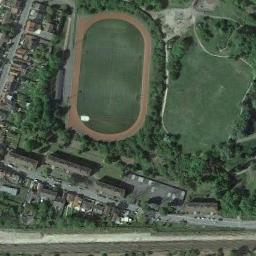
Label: ground_track_field